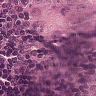
Metastatic tissue present: yes